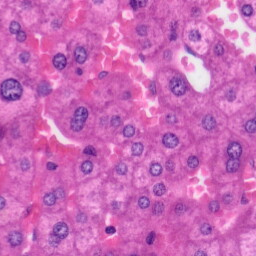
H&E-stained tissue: Liver